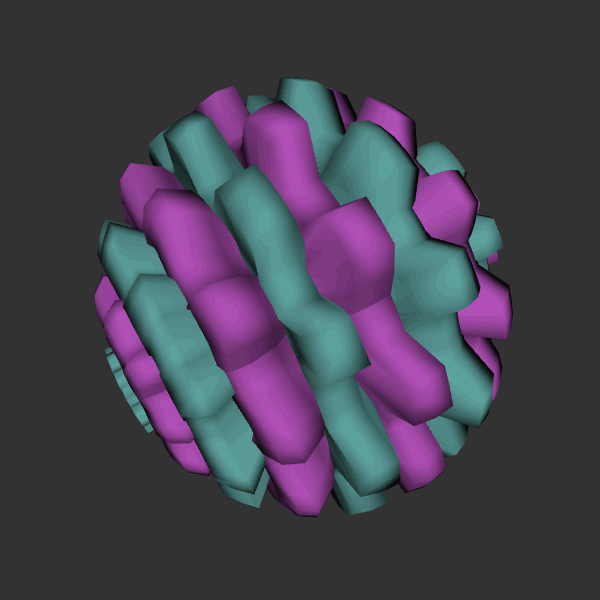
Background: dark